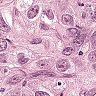
Metastatic tissue present: yes